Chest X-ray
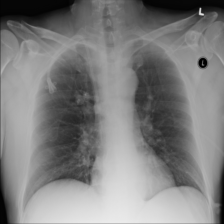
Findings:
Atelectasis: negative
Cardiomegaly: negative
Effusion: negative
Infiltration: negative
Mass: negative
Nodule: negative
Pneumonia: negative
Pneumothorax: negative
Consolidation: negative
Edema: negative
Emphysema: negative
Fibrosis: negative
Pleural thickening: negative
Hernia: negative